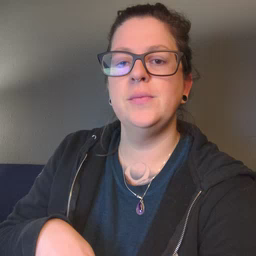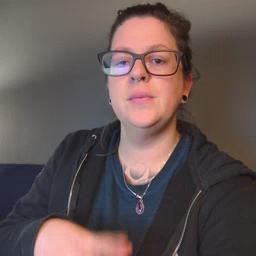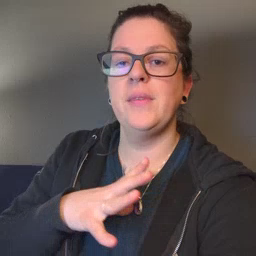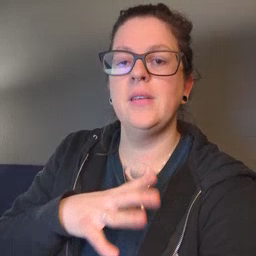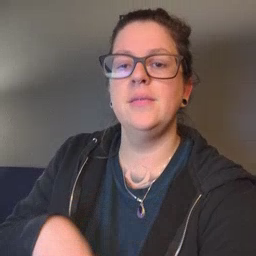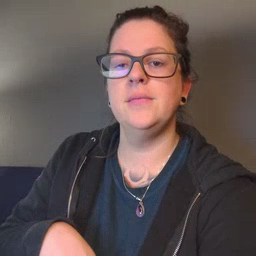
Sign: fine